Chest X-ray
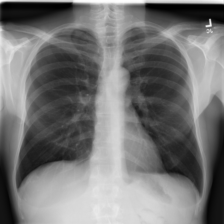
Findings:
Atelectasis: negative
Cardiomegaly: negative
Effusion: negative
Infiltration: negative
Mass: negative
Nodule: negative
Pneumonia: negative
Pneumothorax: negative
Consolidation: negative
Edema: negative
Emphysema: negative
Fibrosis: negative
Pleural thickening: negative
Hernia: negative